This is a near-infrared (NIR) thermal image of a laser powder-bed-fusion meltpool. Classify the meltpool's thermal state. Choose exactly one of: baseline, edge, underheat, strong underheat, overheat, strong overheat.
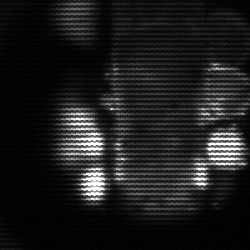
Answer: strong underheat